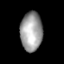
Tissue: lung
Cell type: Epithelial cells
Senescence score: 0.5419
Nuclear area (px): 845
Mean DAPI intensity: 157.793